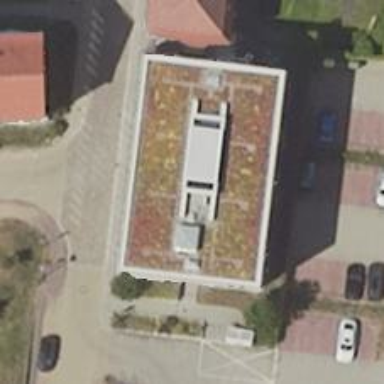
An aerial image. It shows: Library.